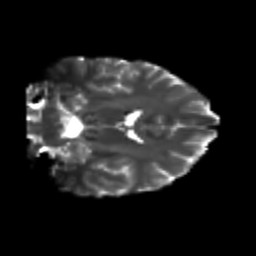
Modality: T2w
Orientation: coronal
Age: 29
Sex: male
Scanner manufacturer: siemens
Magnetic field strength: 3 T
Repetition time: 3.5 s
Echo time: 0.104 s